Question: Determine whether the two graphs given in the figure are isomorphic. If you think they are isomorphic, answer 1; if you think they are not isomorphic, answer 0.
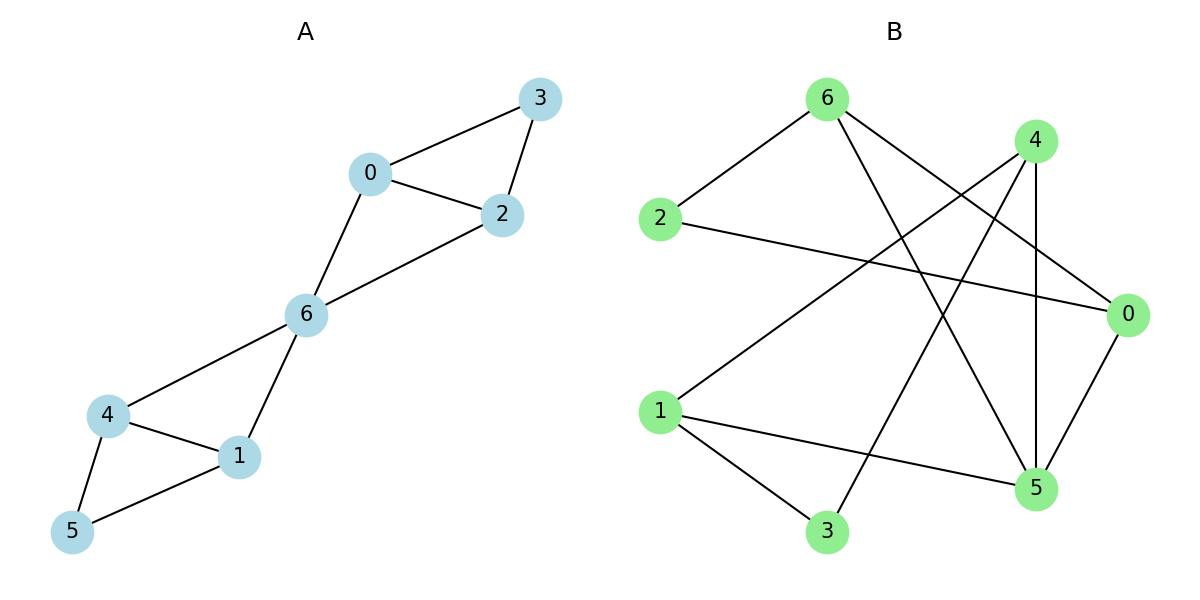
Answer: 1